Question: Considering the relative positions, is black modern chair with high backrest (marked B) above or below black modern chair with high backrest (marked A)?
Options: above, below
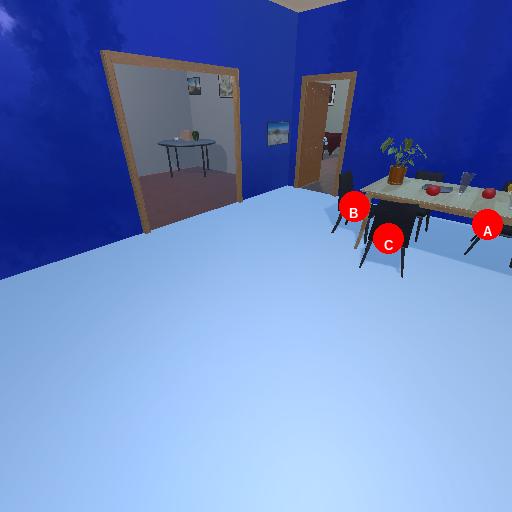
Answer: above